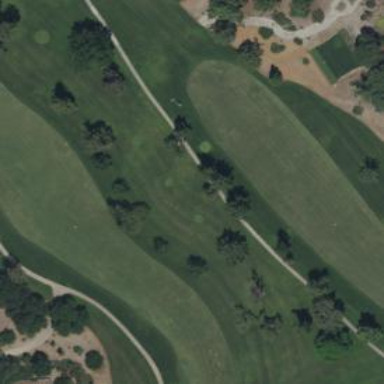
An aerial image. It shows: Path used for both walking and golf.